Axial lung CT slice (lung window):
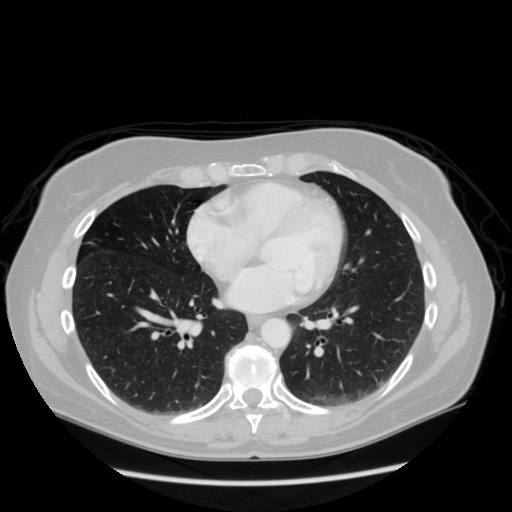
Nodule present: no